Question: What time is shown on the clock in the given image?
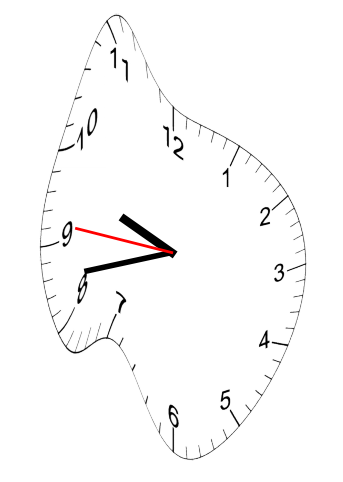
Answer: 09:42:46